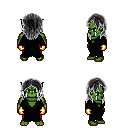
a pixel art fantasy rpg character, male body template, orc, green skin, gray robe, red pants, gray long hairstyle, gold gloves, four views (front, back, left, right), 2x2 character sprite sheet, small pixel art, hard edges, no anti-aliasing